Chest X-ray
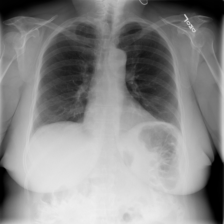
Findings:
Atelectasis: negative
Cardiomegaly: negative
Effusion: negative
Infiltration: negative
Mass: negative
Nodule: negative
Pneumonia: negative
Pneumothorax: negative
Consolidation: negative
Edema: negative
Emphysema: negative
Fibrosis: negative
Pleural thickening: negative
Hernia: negative